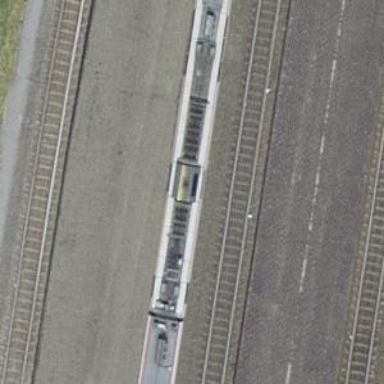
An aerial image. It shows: Public transport stop position along the railway.